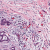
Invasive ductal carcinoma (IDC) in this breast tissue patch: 1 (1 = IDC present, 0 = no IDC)